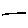
Label: line